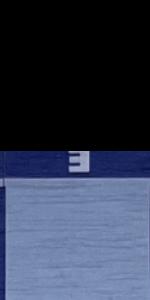
Label: Empty